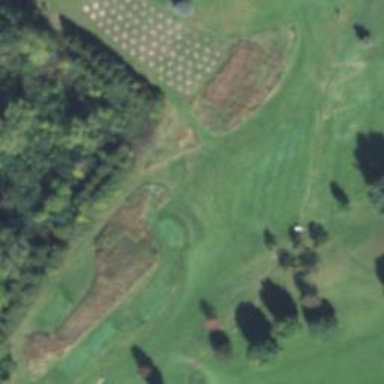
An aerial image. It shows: Service road designated as golf cart path.